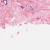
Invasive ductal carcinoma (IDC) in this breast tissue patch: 0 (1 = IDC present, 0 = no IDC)